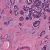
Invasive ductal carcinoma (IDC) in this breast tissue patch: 1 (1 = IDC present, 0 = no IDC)